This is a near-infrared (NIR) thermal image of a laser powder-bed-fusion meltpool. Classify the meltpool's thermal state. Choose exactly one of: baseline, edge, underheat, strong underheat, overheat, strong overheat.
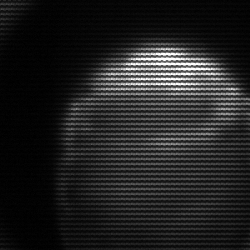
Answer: edge